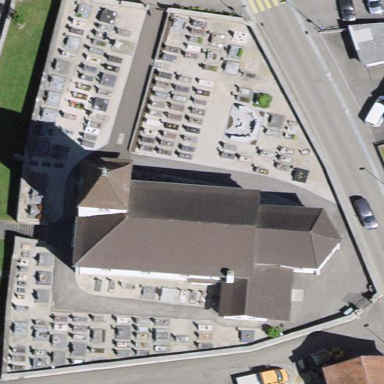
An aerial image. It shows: Cemetery.